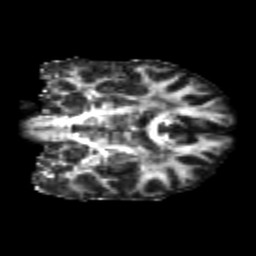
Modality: FA
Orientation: coronal
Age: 26
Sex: male
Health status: healthy
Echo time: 0.074 s